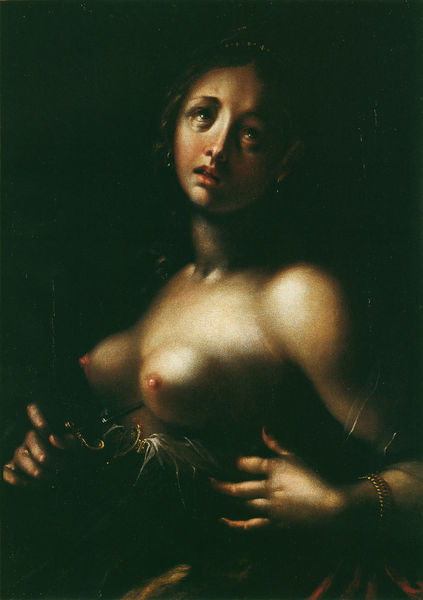
Titel: Lucretia
Künstler: Hans von Aachen
Institution: Prag, Narodni Galerie
Schlagwörter: dunkel, gemälde, kopf, nackt, schatten, brust, busen, frau, licht, mund, schmuck, schwarz, rot, schleier, augen, hände, haare, ohrringe, traurig, brüste, kette, angst, armband, leiden, dolch, maniriert, flehend, auf blicken, ändeaugen h